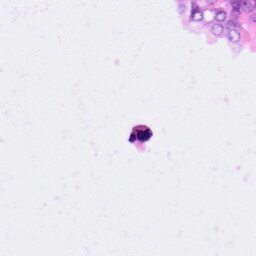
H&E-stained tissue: Pancreatic